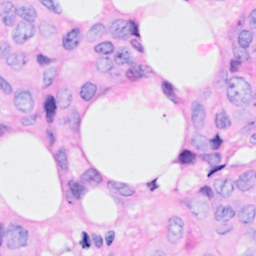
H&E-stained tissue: Breast